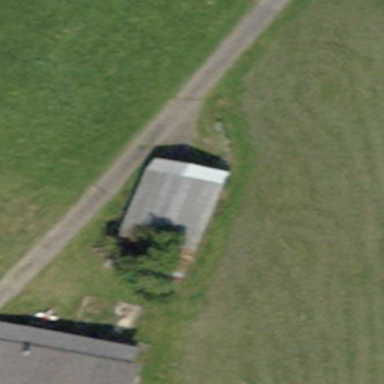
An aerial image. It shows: Shed building.